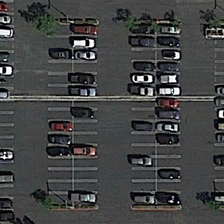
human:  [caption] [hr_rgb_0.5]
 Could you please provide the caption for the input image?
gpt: most of the cars in the parking with the color of white and black .

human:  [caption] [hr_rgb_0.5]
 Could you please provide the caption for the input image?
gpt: most of the cars in the parking with the color of white and black .

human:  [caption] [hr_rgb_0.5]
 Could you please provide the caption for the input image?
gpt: many cars are parked in a parking lot near several green trees .

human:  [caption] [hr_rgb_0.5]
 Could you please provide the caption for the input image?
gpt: many cars are parked in a parking lot near several green trees .

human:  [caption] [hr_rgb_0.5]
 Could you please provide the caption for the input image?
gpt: many cars are parked in a parking lot near several green trees .